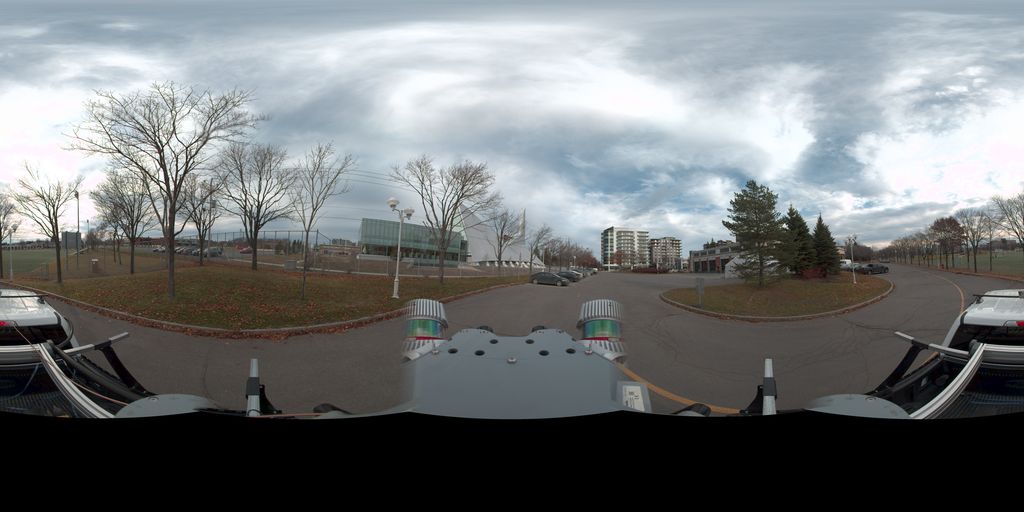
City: quebec_city